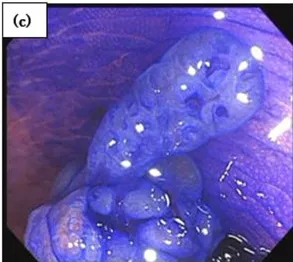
Narrow-band imaging (NBI) and crystal violet staining revealing features of traditional serrated adenoma (TSA) and superficially serrated adenoma (SuSA). (c) Crystal violet staining shows that the pinecone structure of the TSA has a type IVH pit pattern.
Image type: endoscopy (gi_endoscopy)